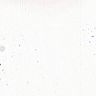
Metastatic tissue present: no